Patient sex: M
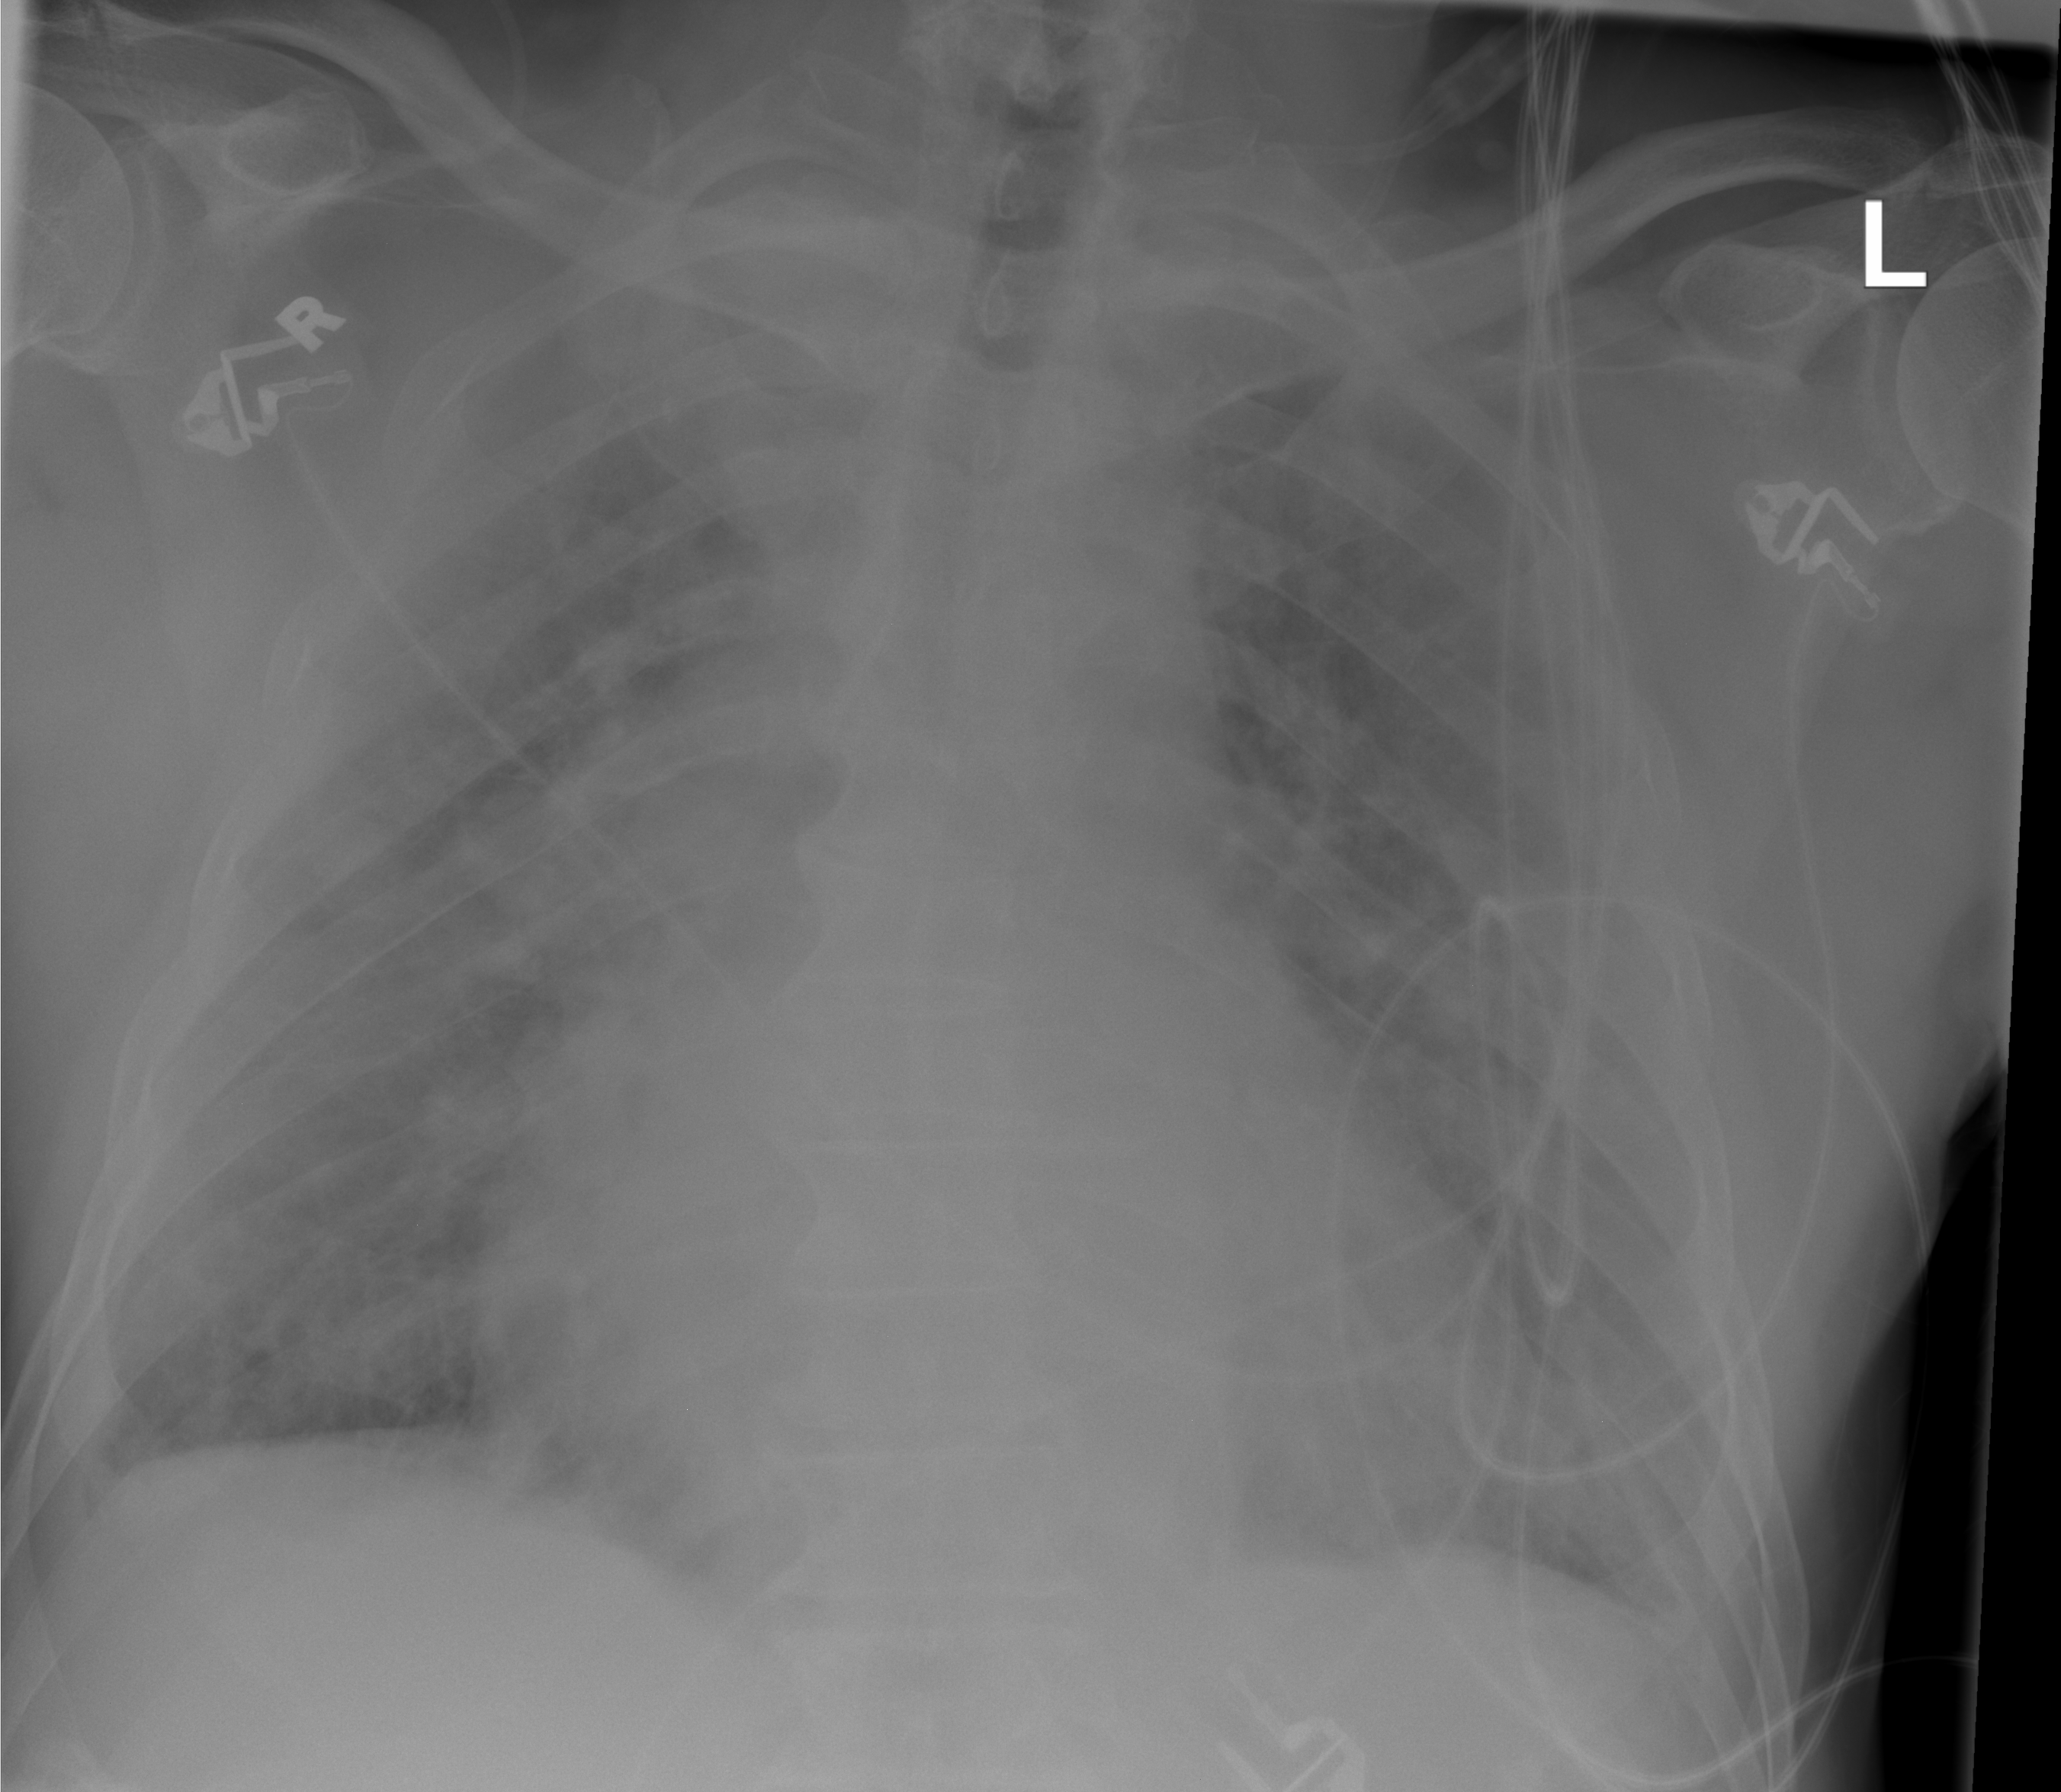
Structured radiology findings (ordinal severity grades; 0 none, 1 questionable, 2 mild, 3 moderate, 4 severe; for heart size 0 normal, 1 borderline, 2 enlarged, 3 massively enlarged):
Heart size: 2
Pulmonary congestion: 3
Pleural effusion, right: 1
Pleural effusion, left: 2
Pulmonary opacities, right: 2
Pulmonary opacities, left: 2
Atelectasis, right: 2
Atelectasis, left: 2